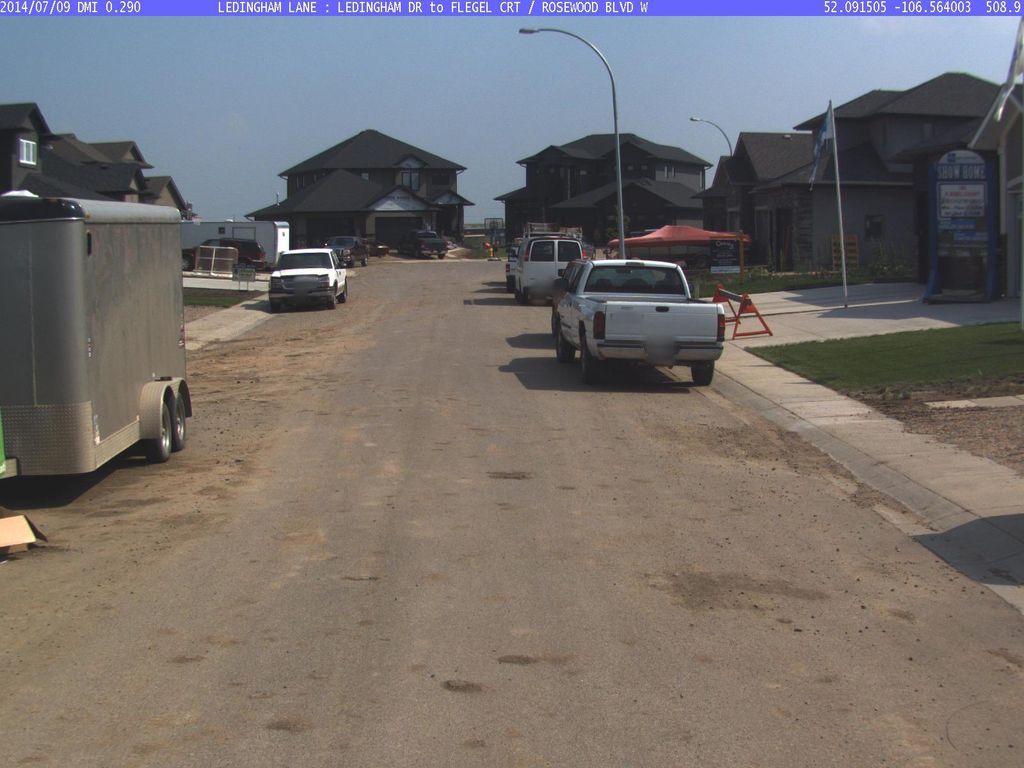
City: saskatoon